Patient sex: M
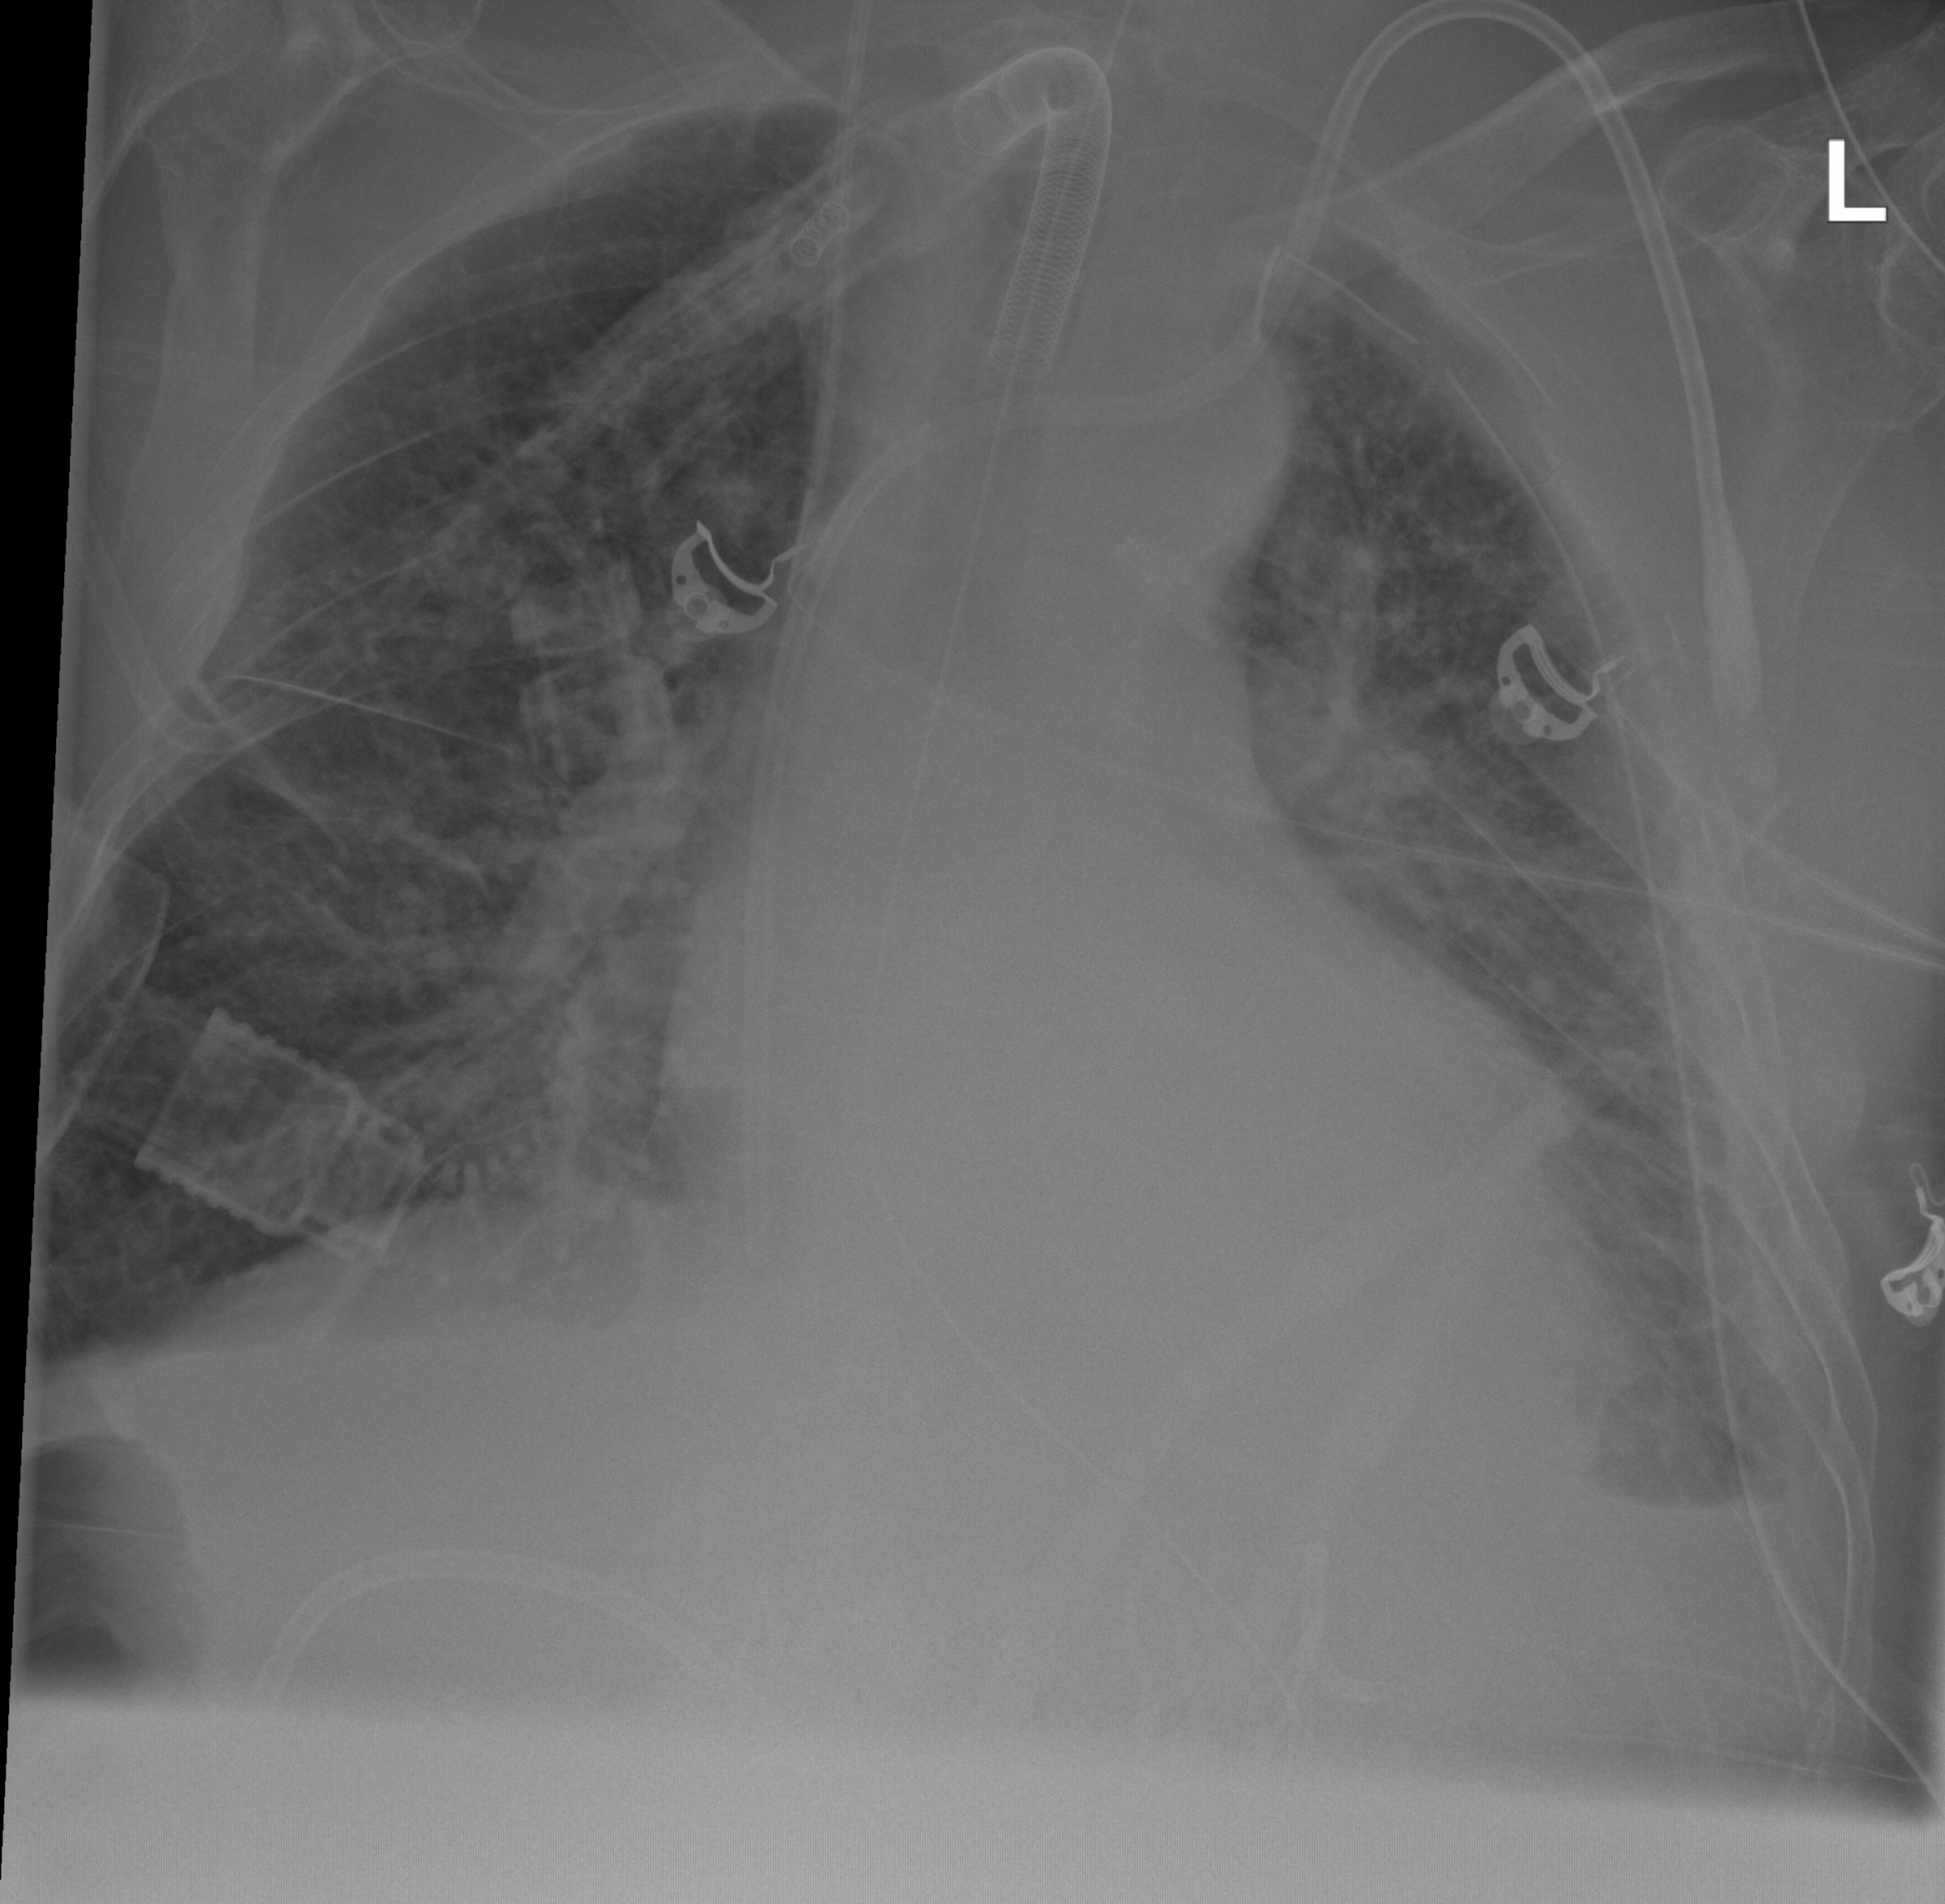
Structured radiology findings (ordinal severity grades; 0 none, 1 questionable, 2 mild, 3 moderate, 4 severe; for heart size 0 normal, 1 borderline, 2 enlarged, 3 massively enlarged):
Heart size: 2
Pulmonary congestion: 2
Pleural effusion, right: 0
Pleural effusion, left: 2
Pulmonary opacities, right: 2
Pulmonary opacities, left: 2
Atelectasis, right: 2
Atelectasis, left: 2